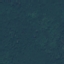
Land use / land cover: Forest